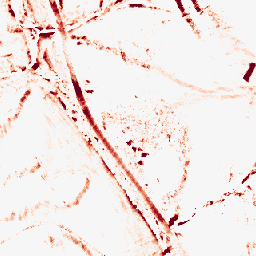
Category: morphological
Decomposition family: morphological_diamond
Decomposition parameters: operation: opening
radius: 5
Upsampling method: nearest
Upsampling parameters: scale: 8
Upsampling scale: 8